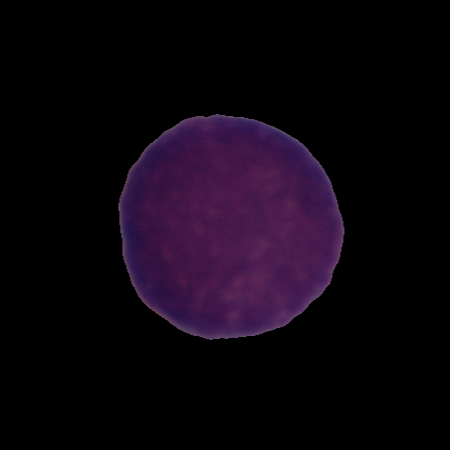
Label: healthy